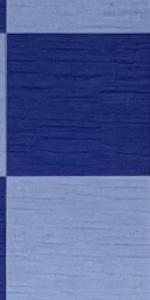
Label: Empty